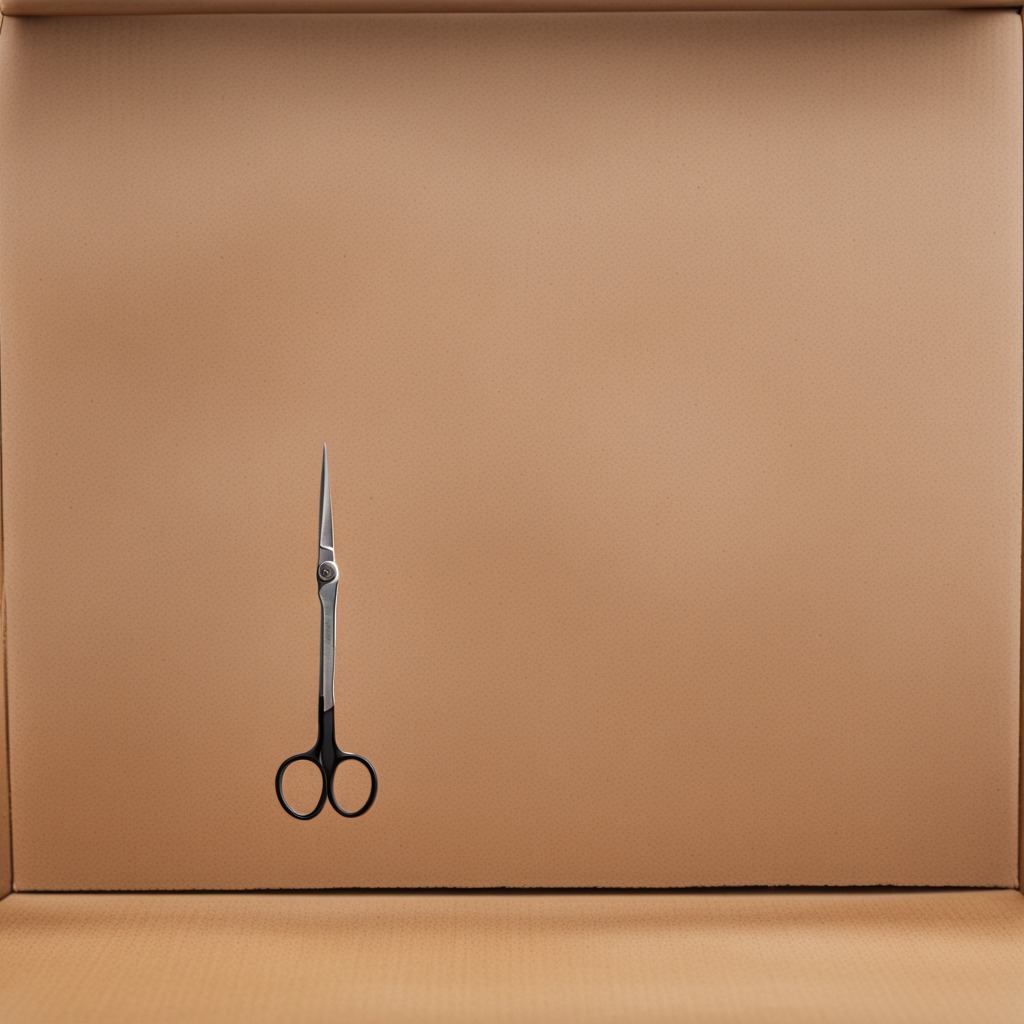
A scissor lying on the cardboard box surface in an outdoor workshop during daytime bright natural light soft shadows slightly creased but